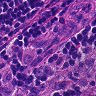
Metastatic tissue present: no